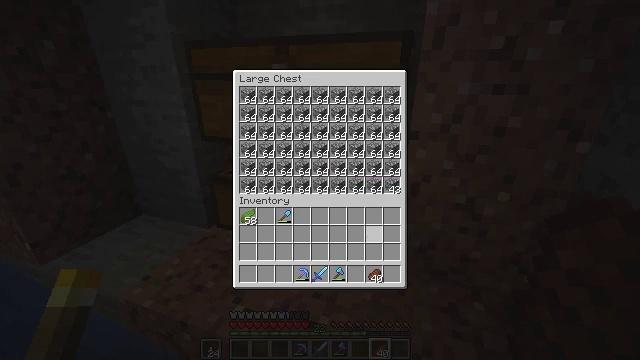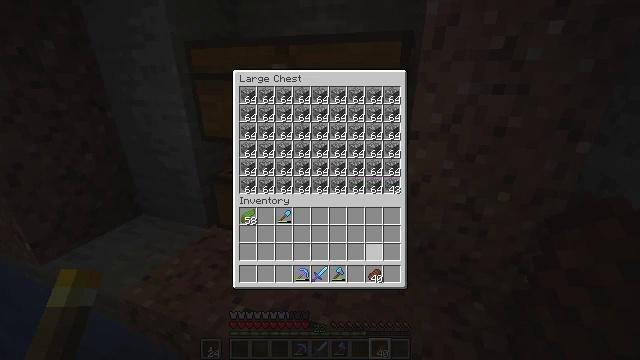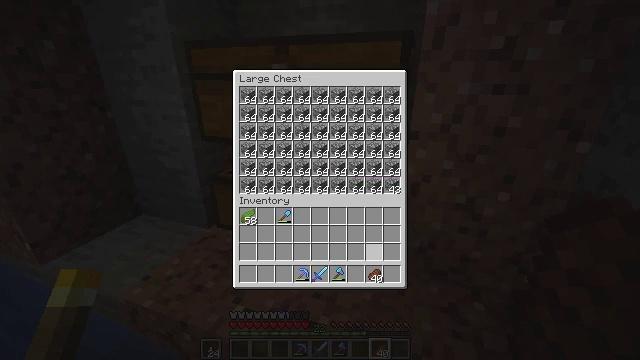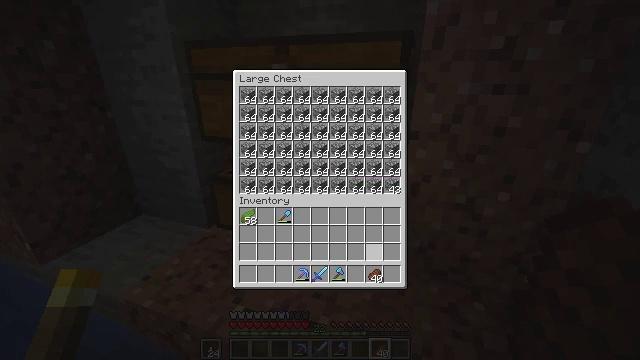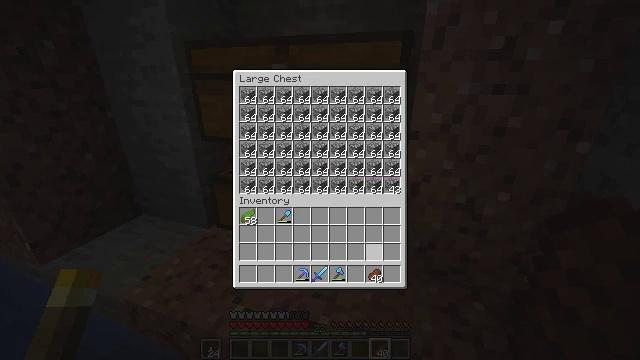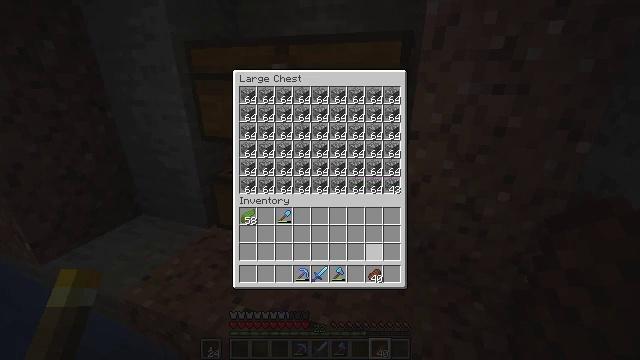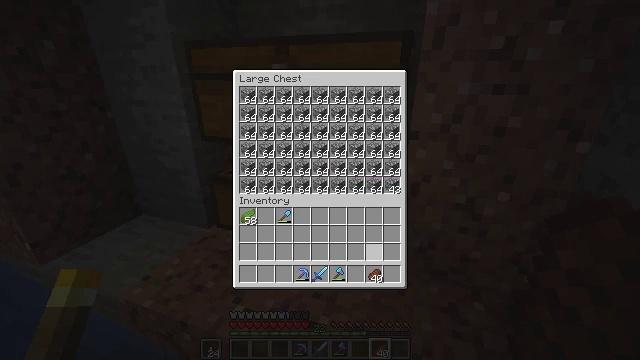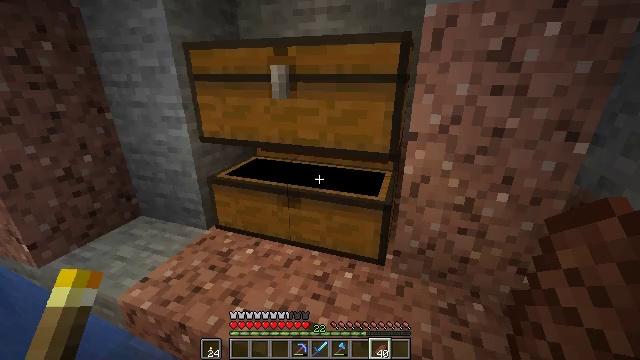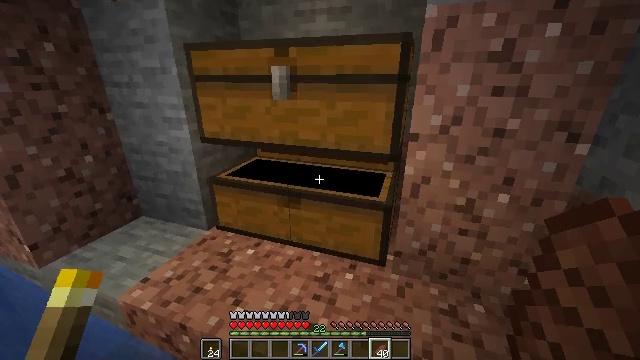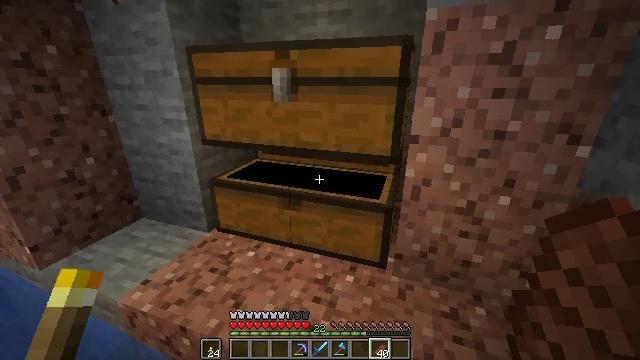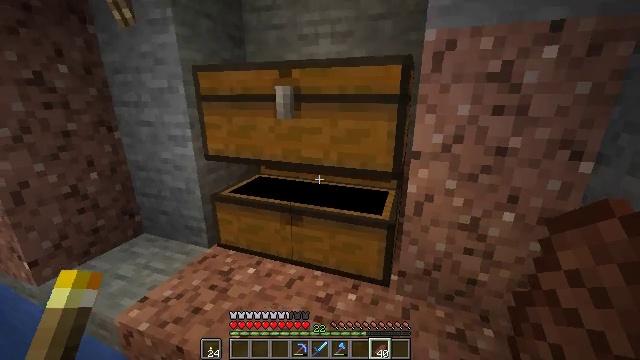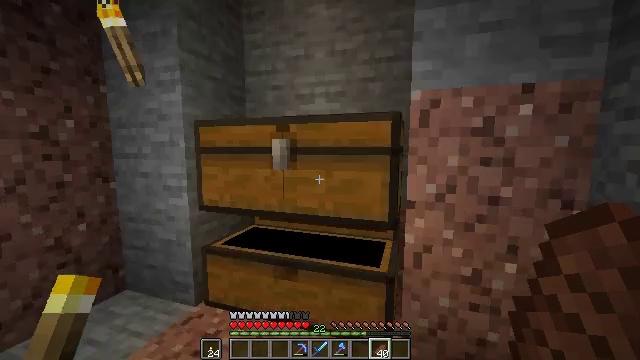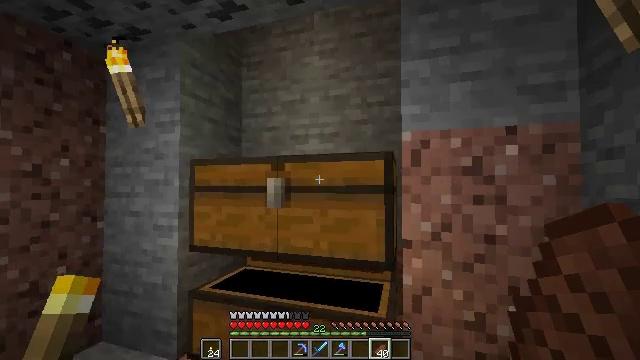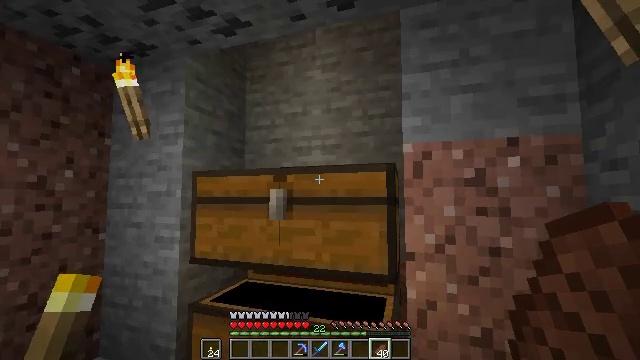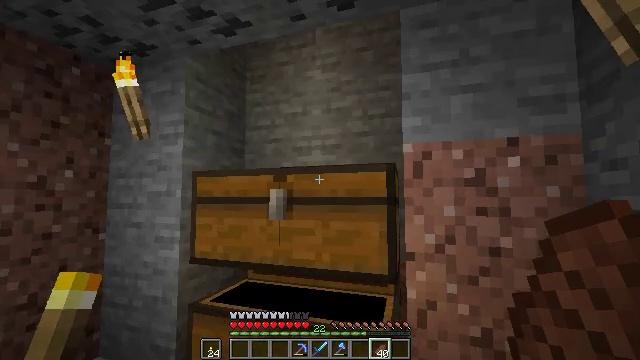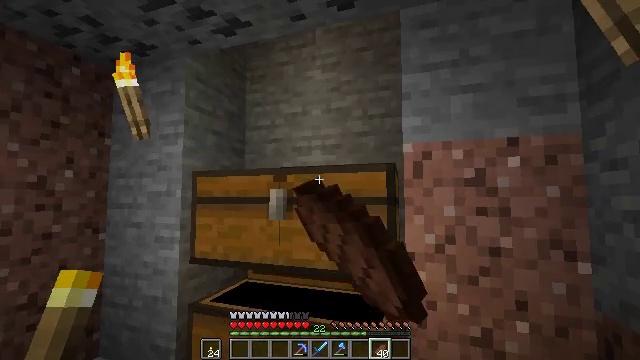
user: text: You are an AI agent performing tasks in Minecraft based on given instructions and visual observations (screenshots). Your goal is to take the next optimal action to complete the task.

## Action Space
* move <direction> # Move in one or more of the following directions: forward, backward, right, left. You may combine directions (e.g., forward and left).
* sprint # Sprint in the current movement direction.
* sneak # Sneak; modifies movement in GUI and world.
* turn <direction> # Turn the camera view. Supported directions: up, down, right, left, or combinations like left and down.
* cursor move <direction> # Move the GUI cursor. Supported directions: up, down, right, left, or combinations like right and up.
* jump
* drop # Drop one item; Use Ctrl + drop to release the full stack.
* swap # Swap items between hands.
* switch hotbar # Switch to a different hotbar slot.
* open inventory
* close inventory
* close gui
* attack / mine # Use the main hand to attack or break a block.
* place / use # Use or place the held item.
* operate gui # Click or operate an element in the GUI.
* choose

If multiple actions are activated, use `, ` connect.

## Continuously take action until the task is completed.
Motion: motion action
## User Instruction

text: Mine the chest to collect it.
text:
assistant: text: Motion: no_op
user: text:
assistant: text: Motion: no_op
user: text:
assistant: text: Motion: no_op
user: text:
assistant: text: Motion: no_op
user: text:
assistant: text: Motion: no_op
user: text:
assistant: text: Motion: no_op
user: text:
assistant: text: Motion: no_op
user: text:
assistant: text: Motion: close gui
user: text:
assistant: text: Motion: no_op
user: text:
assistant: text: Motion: turn up
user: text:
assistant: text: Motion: turn right and up
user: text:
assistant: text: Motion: turn right and up
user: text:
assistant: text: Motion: turn up
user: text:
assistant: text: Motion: use / place
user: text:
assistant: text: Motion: use / place
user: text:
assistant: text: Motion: use / place
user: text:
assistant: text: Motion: use / place
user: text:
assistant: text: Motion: no_op
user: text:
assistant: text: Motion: open gui
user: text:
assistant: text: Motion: no_op
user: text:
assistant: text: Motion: no_op
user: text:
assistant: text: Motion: no_op
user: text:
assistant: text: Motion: cursor move right and down
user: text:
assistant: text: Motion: cursor move right
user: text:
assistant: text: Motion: no_op
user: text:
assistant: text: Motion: no_op
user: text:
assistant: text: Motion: cursor move right and down
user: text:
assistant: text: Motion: cursor move right
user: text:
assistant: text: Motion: no_op
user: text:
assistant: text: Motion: no_op